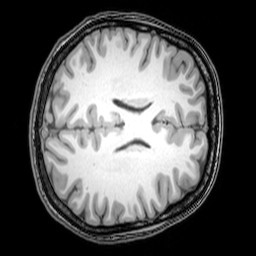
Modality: T1w
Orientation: axial
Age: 21
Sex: female
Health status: healthy
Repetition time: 0.081 s
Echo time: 0.037 s